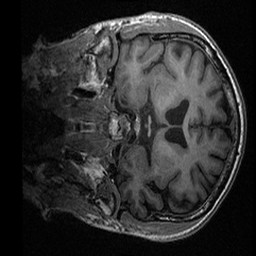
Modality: T1w
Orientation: coronal
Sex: male
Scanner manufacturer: ge
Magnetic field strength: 3 T
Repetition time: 0.0064 s
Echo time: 0.00281 s